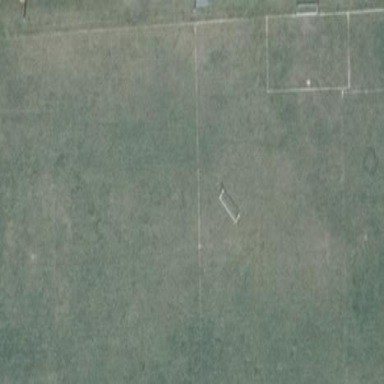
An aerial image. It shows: Soccer pitch for leisureland activities.